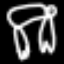
Label: frog